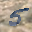
Label: 5